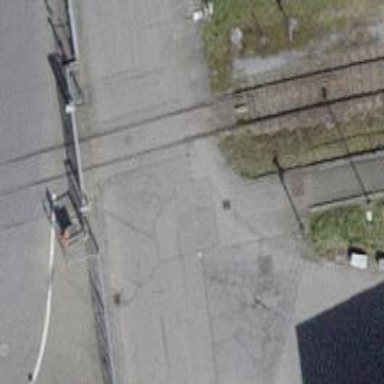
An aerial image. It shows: Level crossing along the railway.